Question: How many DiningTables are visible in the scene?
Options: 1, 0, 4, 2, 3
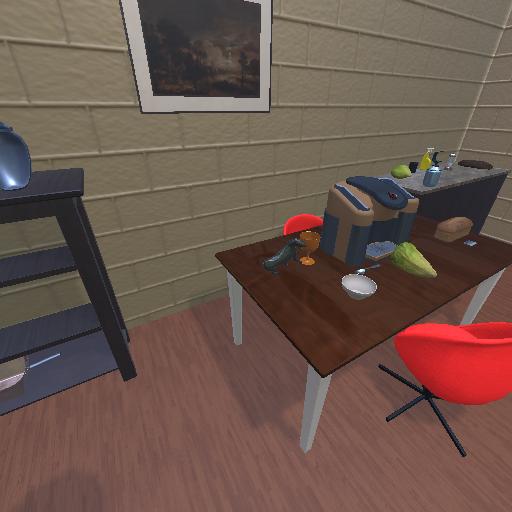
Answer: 1